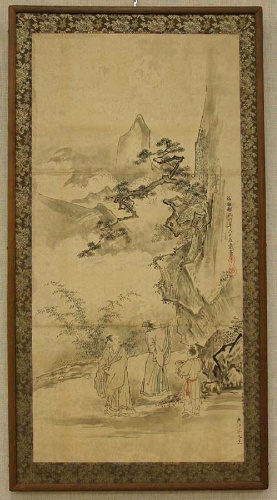
Artist: Kano Tan'yū
Artist bio: Japanese, 1602–1674
Date: dated 1666
Object type: Hanging scroll
Classification: Paintings
Medium: Hanging scroll mounted as a panel; ink and color on paper
Culture: Japan
Period: Edo period (1615–1868)
Dimensions: Image: 33 1/8 x 16 1/4 in. (84.1 x 41.3 cm)
Overall with mounting: 36 1/2 x 18 7/8 in. (92.7 x 47.9 cm)
Framed: 37 3/4 x 19 7/8 in. (95.9 x 50.5 cm)
Department: Asian Art
Credit line: Gift of John and Lili Bussel, 1996
Accession year: 1996
Repository: Metropolitan Museum of Art, New York, NY
Tags: Mountains|Men